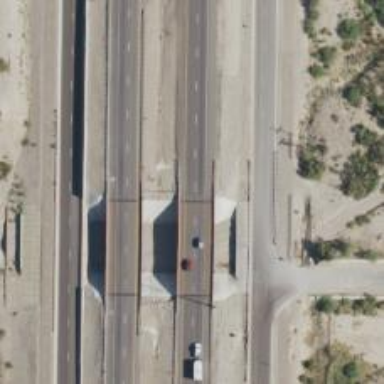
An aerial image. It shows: Viaduct bridge on motorway.